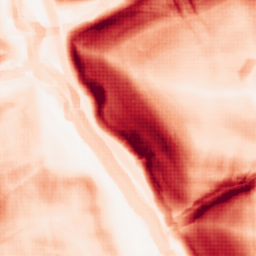
Category: morphological
Decomposition family: morphological_gradient
Decomposition parameters: size: 10
shape: square
Upsampling method: sinc_blackman
Upsampling parameters: scale: 2
kernel_size: 4
Upsampling scale: 2